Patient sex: M
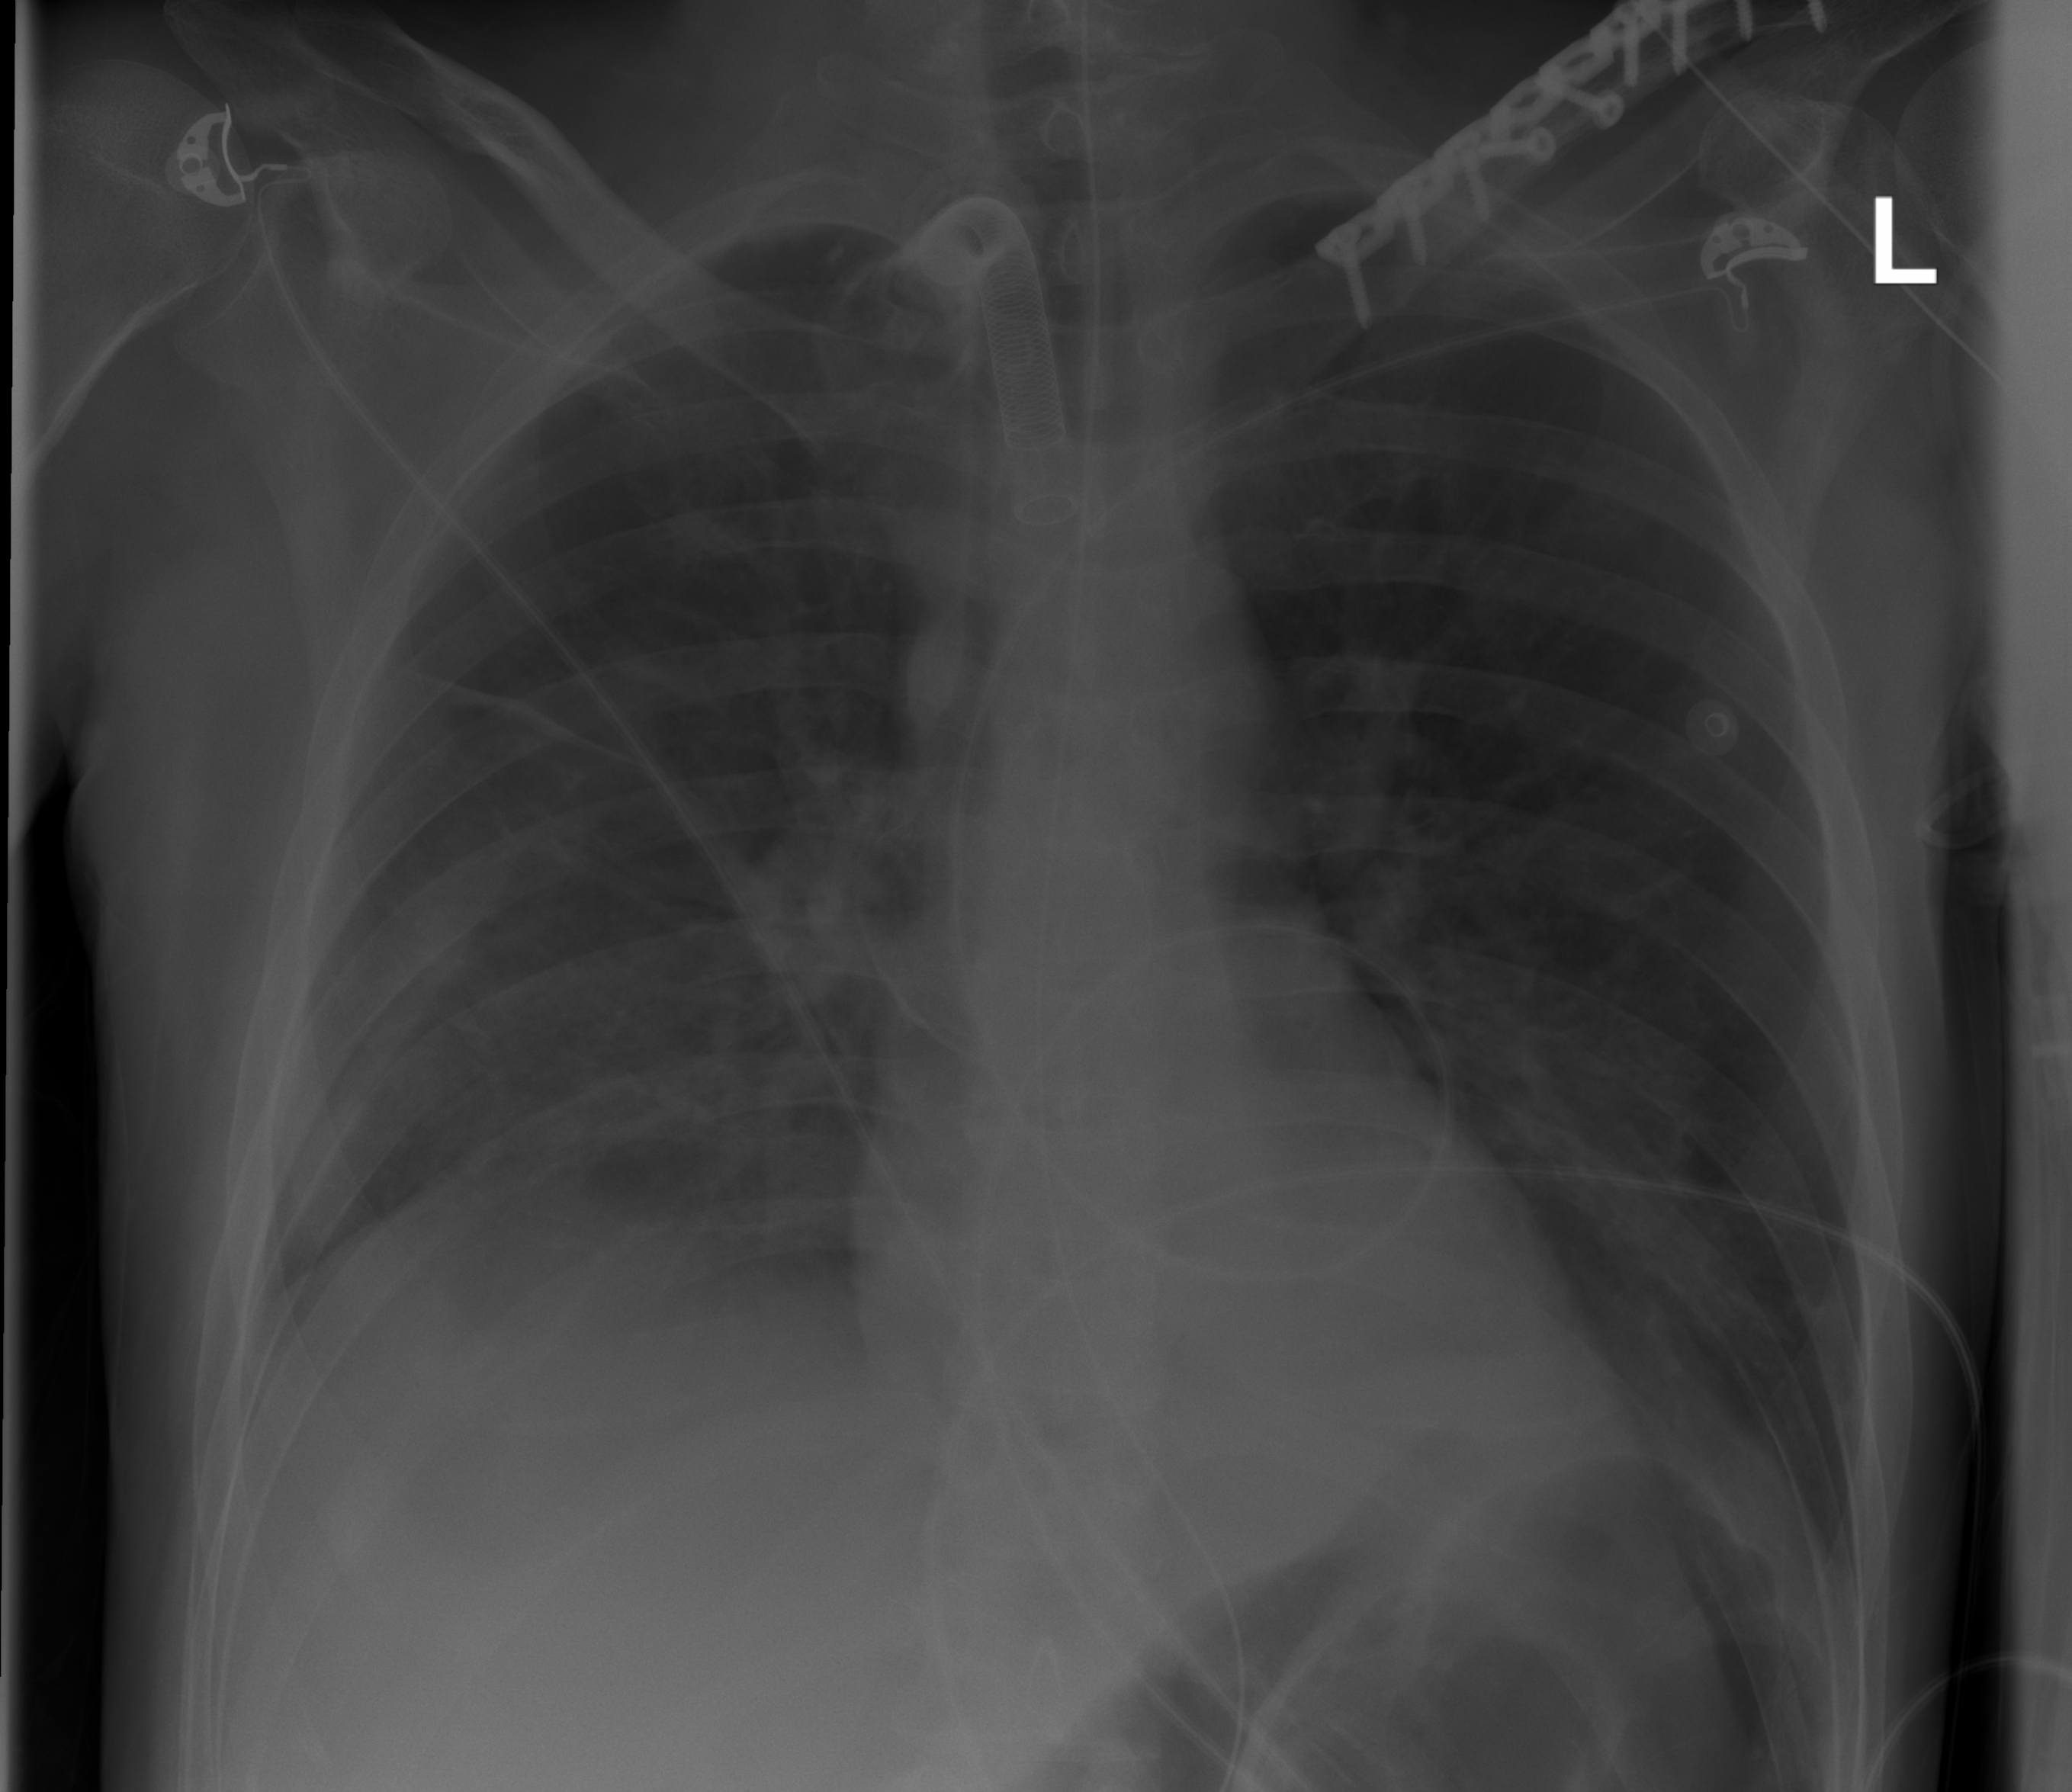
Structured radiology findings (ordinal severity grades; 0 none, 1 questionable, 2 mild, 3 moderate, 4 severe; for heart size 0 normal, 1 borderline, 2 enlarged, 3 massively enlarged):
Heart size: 0
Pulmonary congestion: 0
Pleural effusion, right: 1
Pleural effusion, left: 0
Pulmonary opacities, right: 2
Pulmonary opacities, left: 0
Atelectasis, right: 2
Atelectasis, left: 0